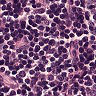
Metastatic tissue present: no